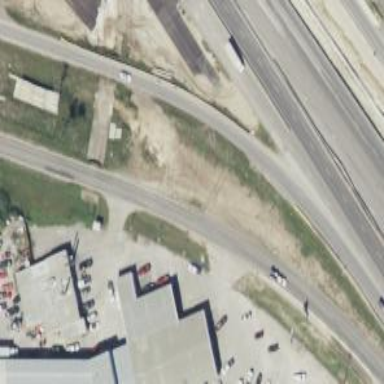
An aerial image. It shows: Secondary road with frontage road alongside.